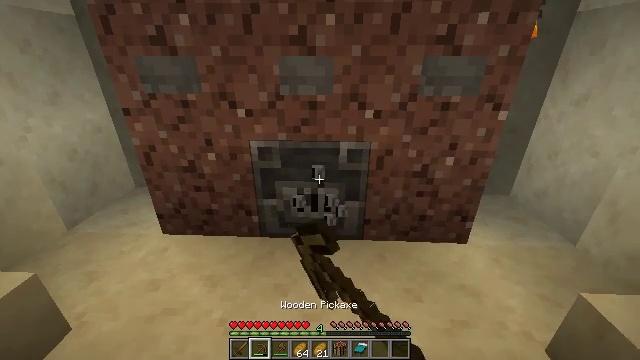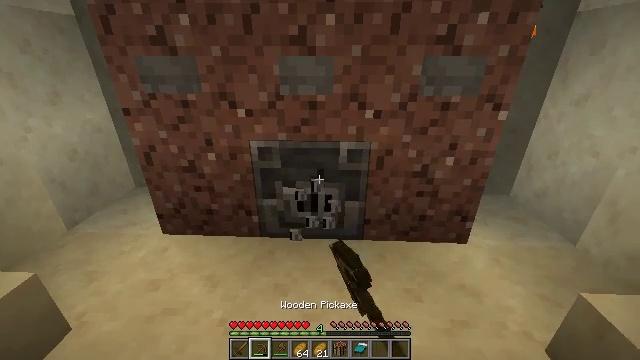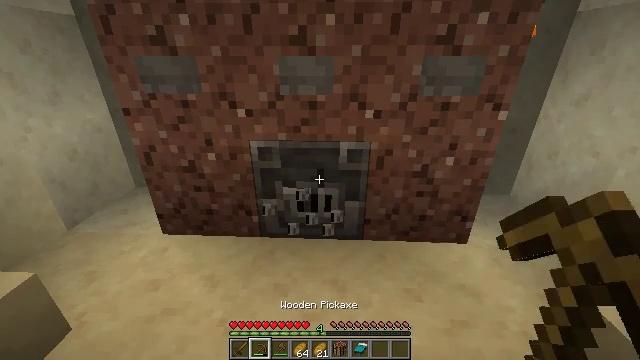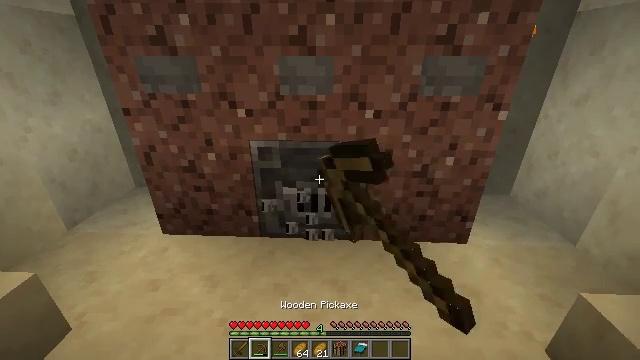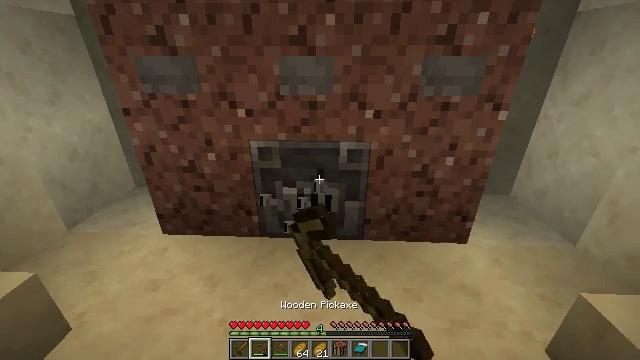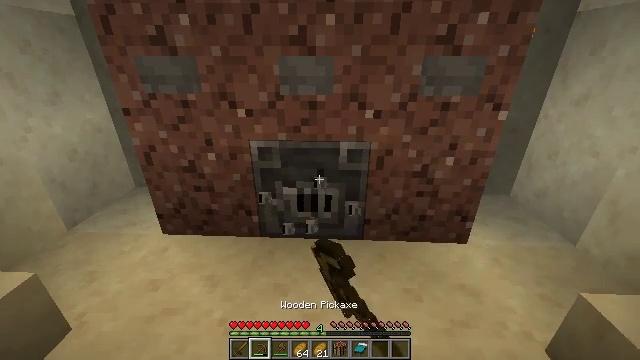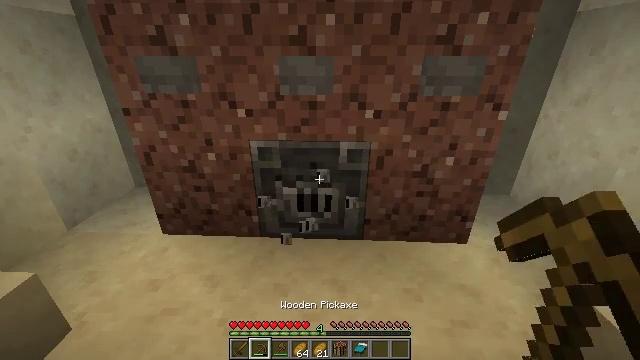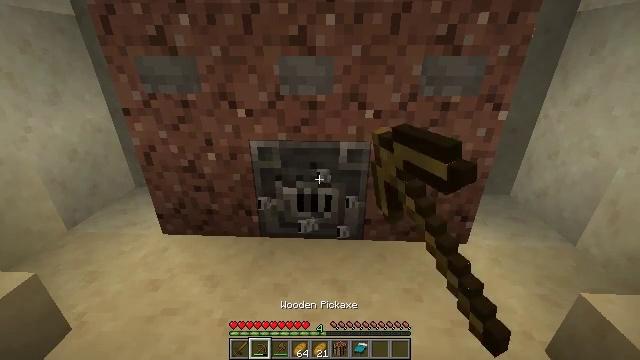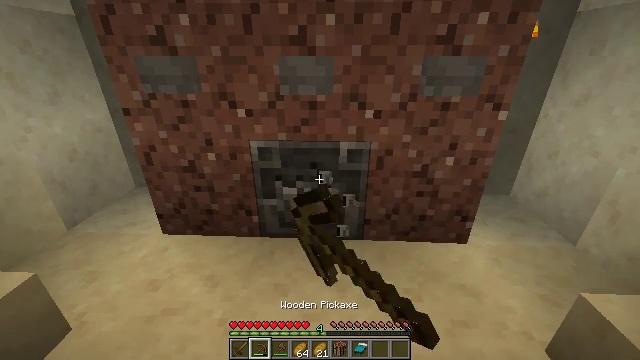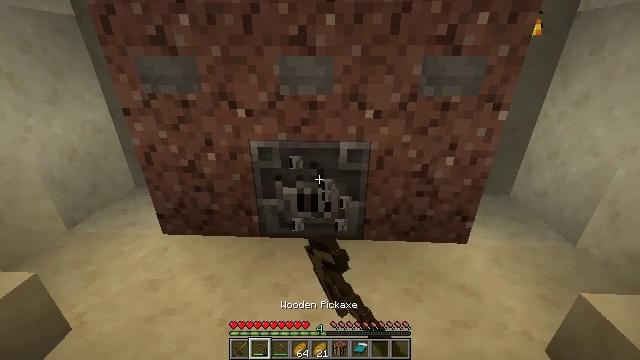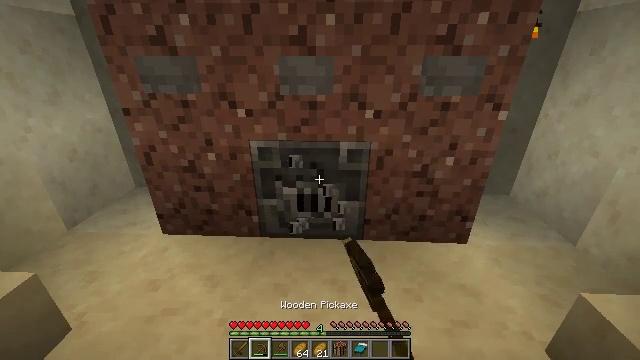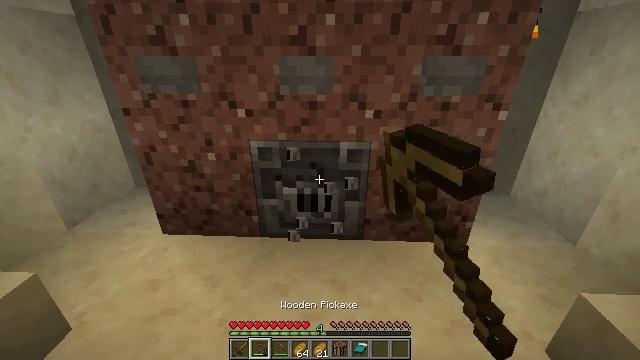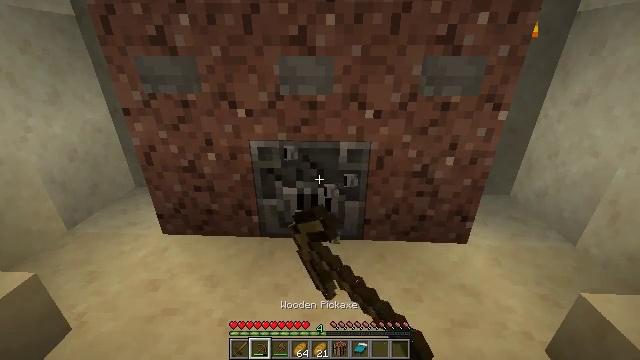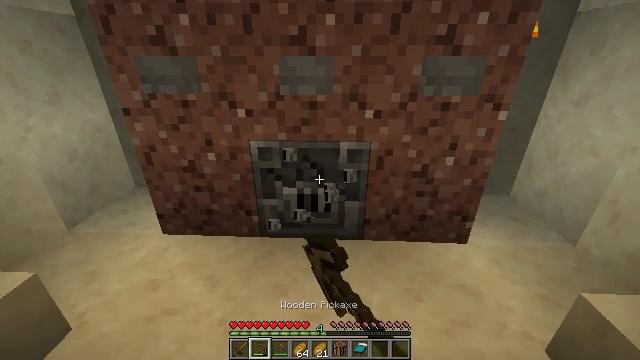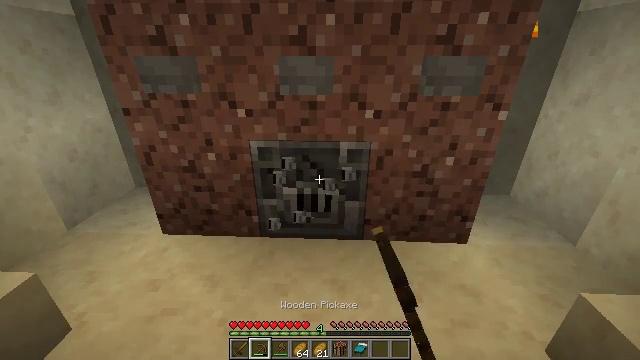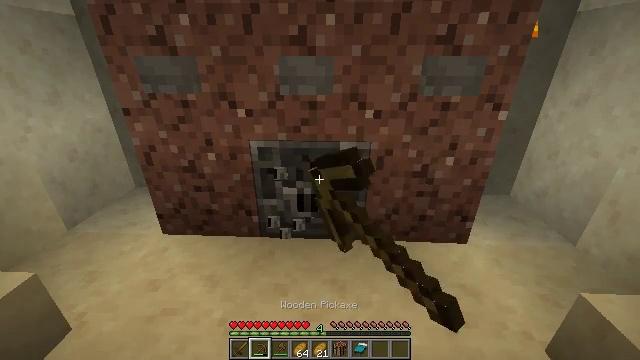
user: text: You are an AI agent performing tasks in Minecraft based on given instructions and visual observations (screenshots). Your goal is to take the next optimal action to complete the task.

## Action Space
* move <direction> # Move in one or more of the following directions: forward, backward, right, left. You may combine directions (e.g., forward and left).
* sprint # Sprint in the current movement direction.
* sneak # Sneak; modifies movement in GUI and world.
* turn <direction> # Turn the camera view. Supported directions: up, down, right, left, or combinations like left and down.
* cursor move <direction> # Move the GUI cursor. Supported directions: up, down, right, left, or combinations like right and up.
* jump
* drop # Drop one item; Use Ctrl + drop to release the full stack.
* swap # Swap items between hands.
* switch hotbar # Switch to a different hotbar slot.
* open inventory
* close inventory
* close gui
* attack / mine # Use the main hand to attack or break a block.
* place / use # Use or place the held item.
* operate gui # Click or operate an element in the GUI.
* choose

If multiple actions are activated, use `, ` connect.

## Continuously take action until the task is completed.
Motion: motion action
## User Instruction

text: Left click on the blast furnace to break it.
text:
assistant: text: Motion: attack / mine
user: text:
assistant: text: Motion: attack / mine
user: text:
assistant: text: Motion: attack / mine
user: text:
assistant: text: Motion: attack / mine
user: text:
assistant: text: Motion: attack / mine
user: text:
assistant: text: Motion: attack / mine
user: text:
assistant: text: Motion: attack / mine
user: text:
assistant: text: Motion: attack / mine
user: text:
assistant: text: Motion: attack / mine
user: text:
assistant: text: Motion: attack / mine
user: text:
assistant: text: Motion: attack / mine
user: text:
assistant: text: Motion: attack / mine
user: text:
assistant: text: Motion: attack / mine
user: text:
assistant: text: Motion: attack / mine
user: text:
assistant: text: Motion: attack / mine
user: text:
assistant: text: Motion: attack / mine
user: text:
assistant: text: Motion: attack / mine
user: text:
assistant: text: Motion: attack / mine
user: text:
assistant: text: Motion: attack / mine
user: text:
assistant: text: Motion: attack / mine
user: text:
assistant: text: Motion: attack / mine
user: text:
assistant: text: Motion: attack / mine
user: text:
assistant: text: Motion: attack / mine
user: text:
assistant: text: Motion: attack / mine
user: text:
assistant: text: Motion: attack / mine
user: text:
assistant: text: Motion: attack / mine
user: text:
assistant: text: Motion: attack / mine
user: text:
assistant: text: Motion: attack / mine
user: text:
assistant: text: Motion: attack / mine
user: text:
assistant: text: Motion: attack / mine